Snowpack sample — Loveland Pass, Silver Plume, Colorado, USA (2/11/26, 12:00 PM MST)
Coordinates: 39.663, -105.886
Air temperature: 35 °F
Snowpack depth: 82 cm
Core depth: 10 cm
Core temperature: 17.6 °F
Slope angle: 13°, slope face: 12°
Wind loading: high
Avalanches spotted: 1
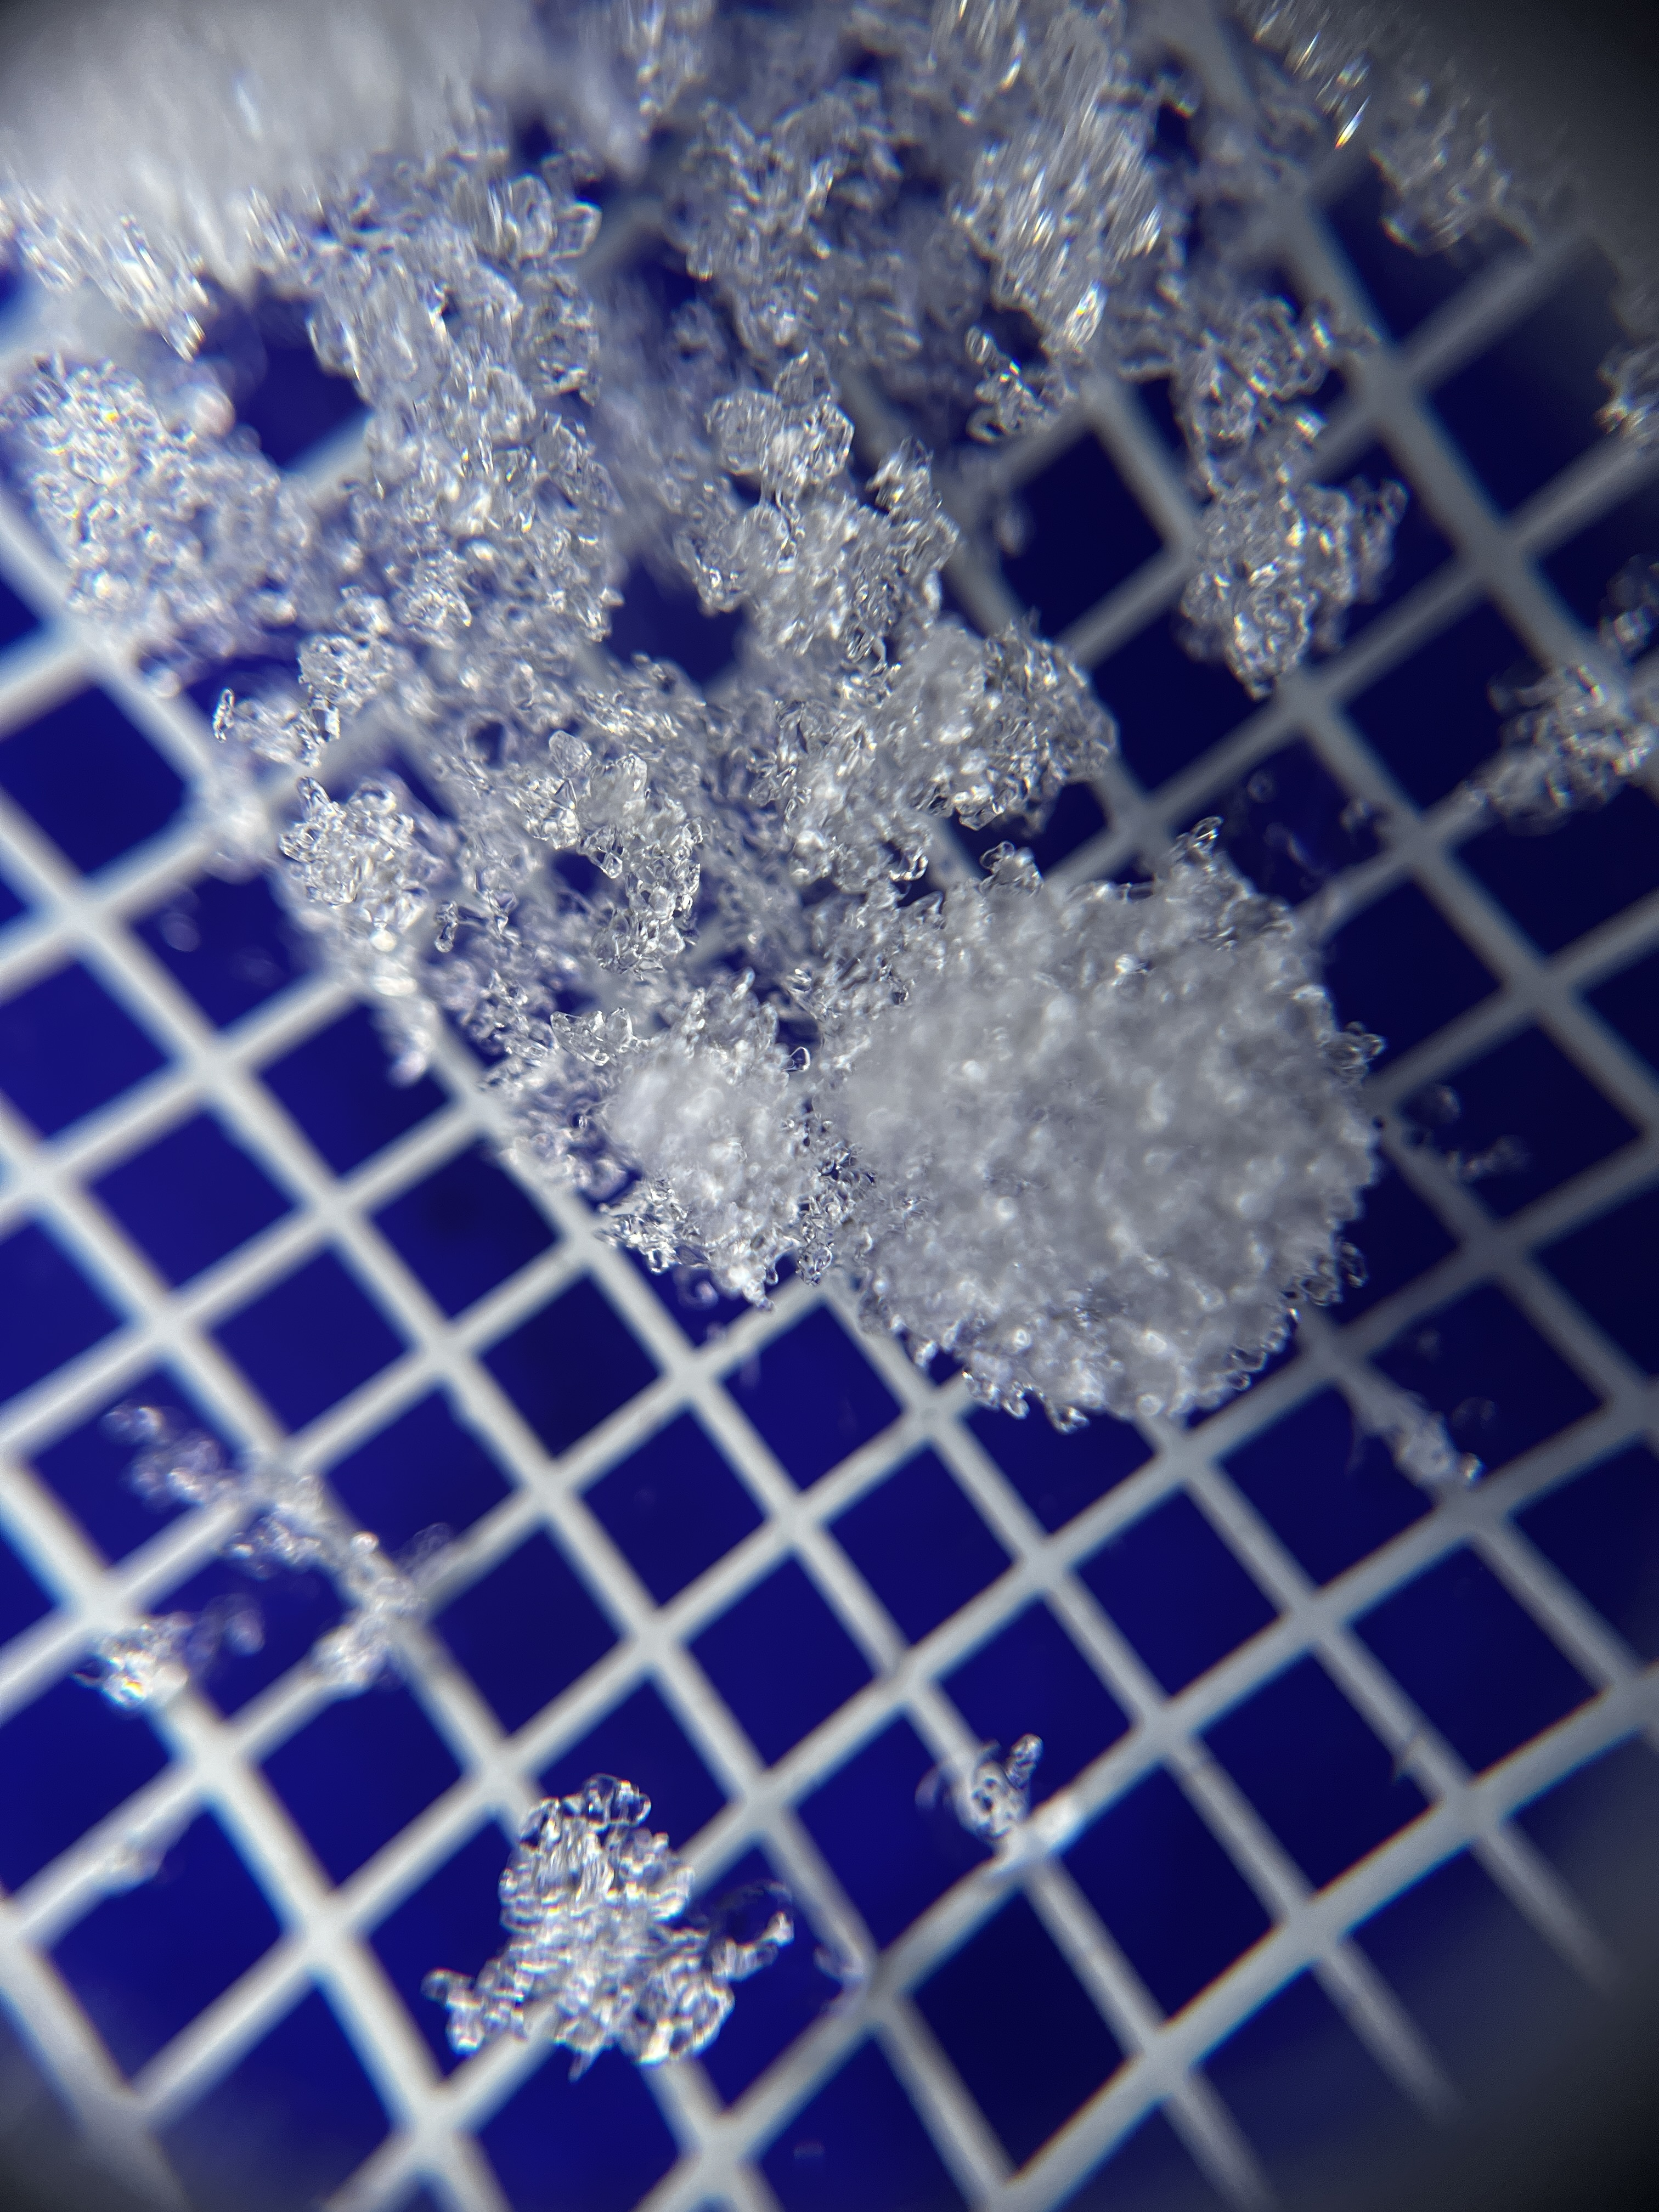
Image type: magnified_profile
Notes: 1 small avalanche spotted on the north side of the bowl, lots of wind loading